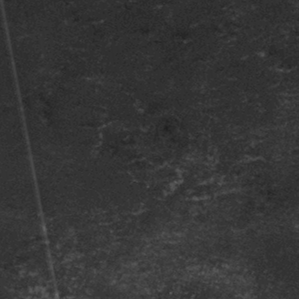
Label: frost